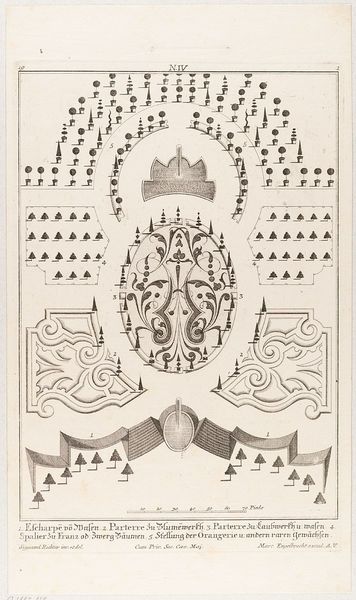
Titel: Gartenparterre
Künstler: Siegmund Richter
Standort: Hamburg
Institution: Museum für Kunst und Gewerbe Hamburg
Schlagwörter: baum, weiß, bäume, schwarz, zeichnung, park, architektur, barock, strauch, wege, pflanzen, oval, garten, springbrunnen, schrift, grafik, graphik, ornamente, fotografie, photographie, druckgraphik, druckgrafik, radierung, stich, entwurf, laubwerk, blattwerk, beete, blumenbeet, plan, fontaine, topfpflanzen, kupferstich, grundriss, gartenanlage, parks, bandelwerk, reproduktionen, barockzeit, barockzeitalter, druckerzeugnisse, sträucher, gebäudes, gärten, ornamentstich, vorlageblätter, gartenlabyrinth